Interaction volume radius: 5 \u00c5
Interaction volume height: 15 \u00c5
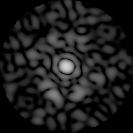
Disorder parameter: 0.8073